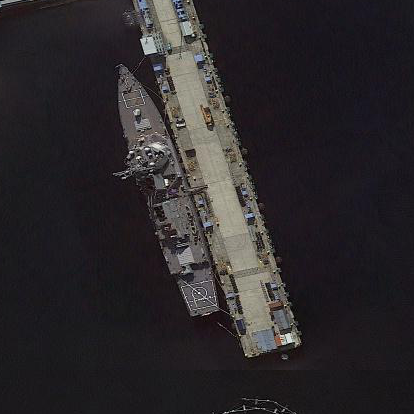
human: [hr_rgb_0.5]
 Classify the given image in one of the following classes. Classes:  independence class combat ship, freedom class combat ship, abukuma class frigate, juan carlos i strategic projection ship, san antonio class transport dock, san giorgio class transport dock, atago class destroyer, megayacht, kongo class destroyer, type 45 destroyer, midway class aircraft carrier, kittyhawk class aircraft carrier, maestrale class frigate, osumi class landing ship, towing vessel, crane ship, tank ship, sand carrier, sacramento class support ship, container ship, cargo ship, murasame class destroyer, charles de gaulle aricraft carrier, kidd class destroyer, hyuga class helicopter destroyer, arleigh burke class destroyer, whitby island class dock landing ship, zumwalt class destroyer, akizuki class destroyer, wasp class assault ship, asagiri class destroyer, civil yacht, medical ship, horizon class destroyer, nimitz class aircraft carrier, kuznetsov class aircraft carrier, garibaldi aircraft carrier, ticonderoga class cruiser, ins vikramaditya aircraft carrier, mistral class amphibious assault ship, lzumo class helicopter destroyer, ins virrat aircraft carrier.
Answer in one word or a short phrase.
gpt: Arleigh Burke class destroyer